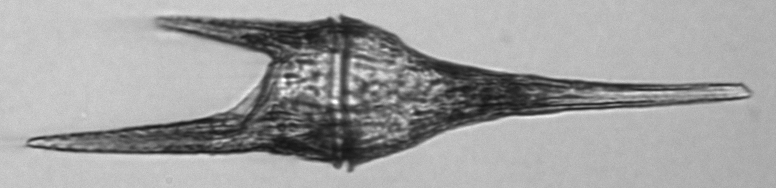
Label: Tripos_furca